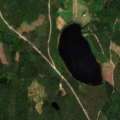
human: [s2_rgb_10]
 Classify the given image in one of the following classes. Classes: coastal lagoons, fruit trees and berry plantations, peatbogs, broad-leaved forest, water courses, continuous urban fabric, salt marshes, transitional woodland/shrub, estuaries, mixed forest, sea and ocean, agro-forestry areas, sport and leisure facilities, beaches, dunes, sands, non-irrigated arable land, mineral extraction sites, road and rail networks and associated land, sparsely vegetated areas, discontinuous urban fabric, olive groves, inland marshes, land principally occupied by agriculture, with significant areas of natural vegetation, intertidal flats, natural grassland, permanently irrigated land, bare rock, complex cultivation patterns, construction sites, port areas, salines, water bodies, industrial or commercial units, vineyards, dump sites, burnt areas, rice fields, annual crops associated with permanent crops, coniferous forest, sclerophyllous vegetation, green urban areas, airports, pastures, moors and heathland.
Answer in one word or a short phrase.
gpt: coniferous forest, mixed forest, water bodies